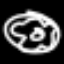
Label: donut